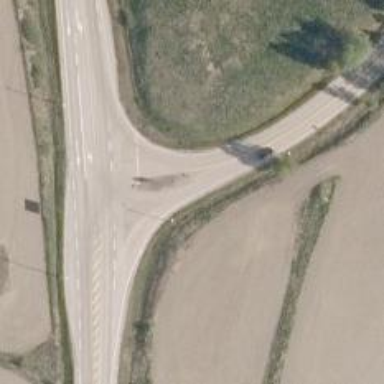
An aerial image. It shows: Primary link road with asphalt surface.